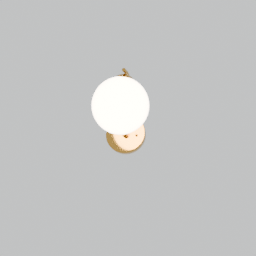
Label: lighting